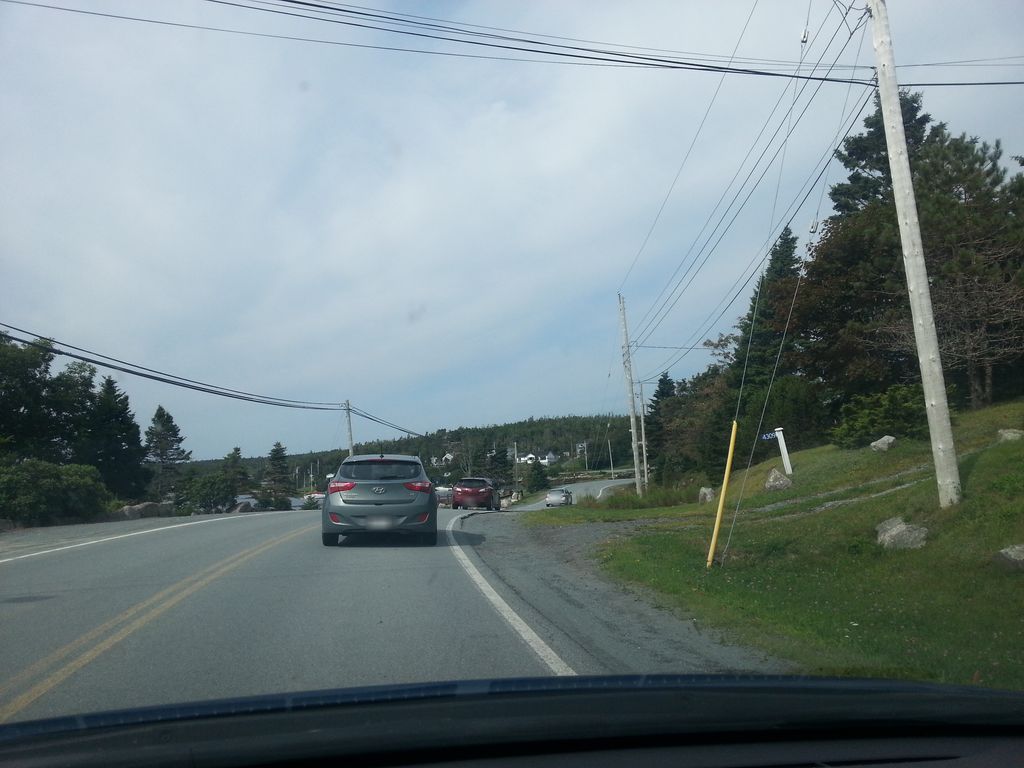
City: halifax